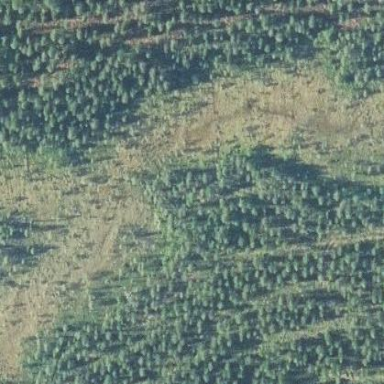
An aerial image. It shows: Patch of scrub vegetation.